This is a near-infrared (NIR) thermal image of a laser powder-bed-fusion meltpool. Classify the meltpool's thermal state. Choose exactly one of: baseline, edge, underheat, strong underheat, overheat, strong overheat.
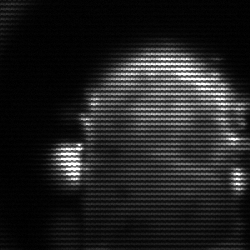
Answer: baseline